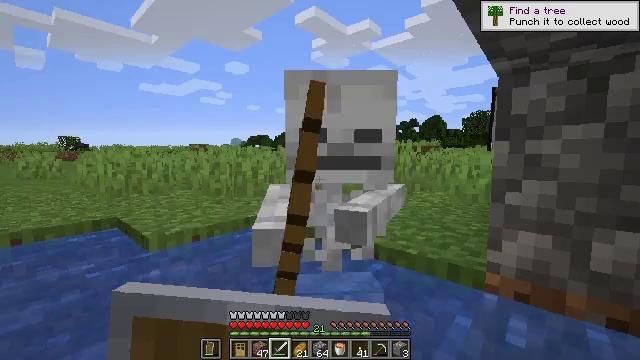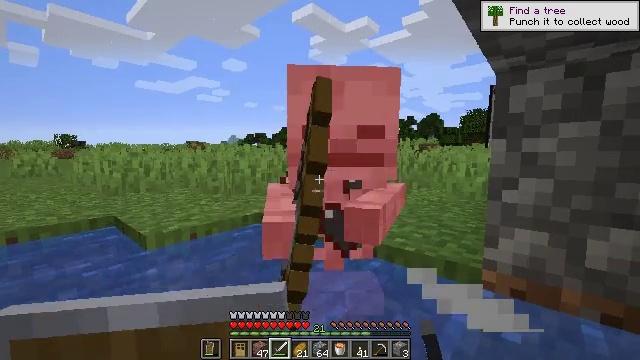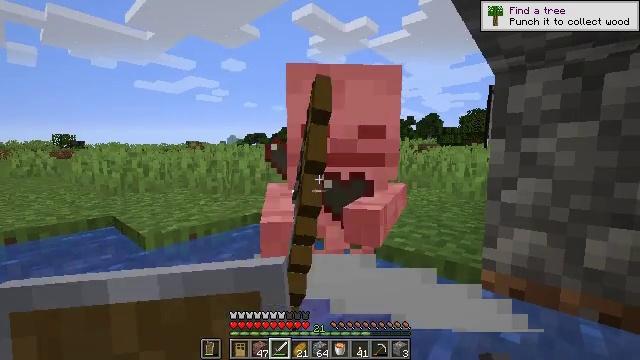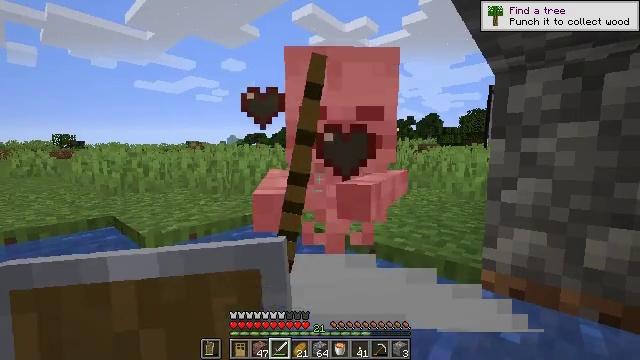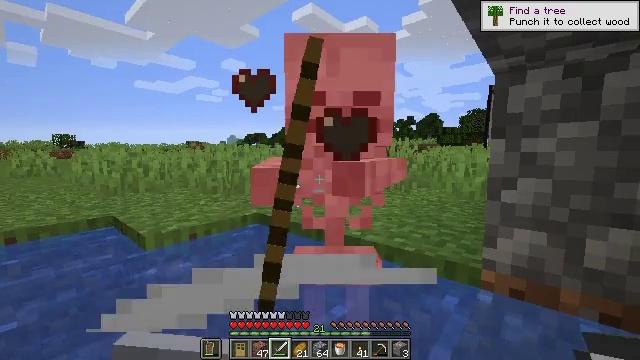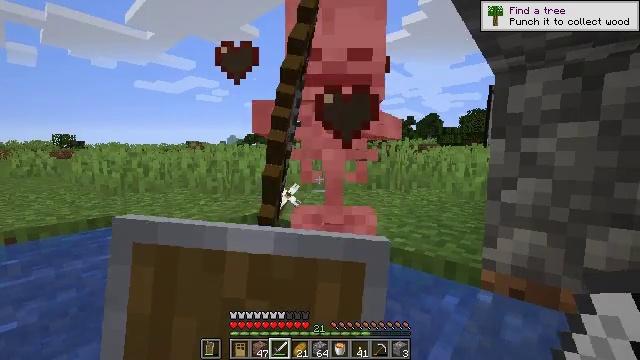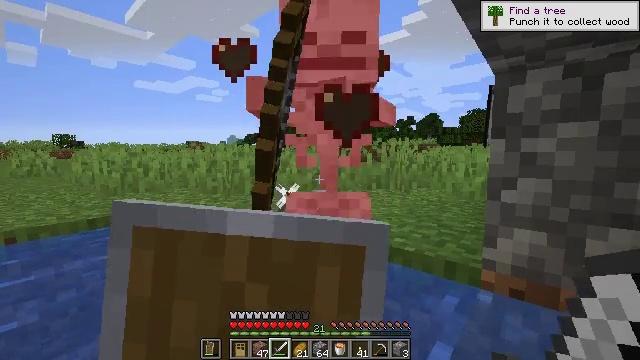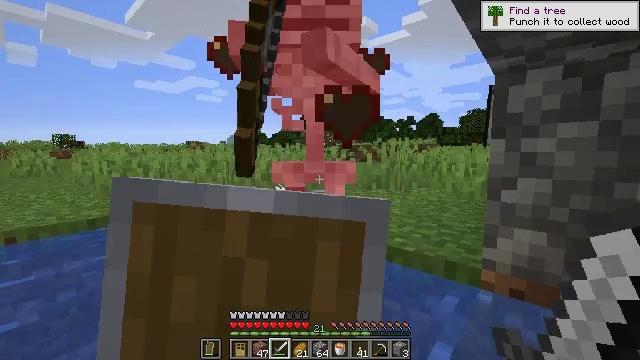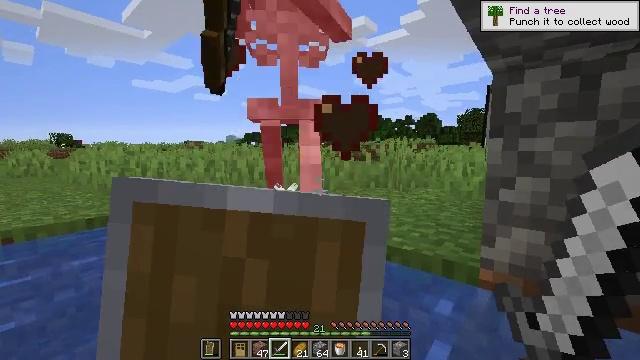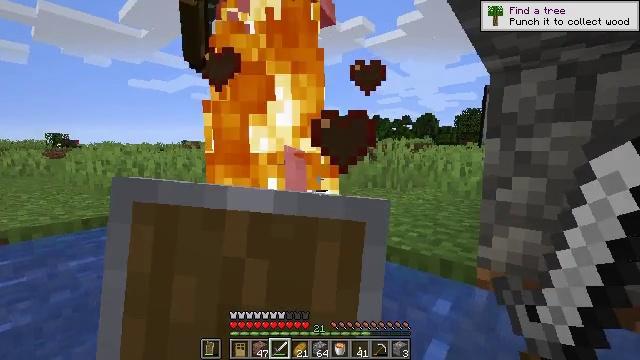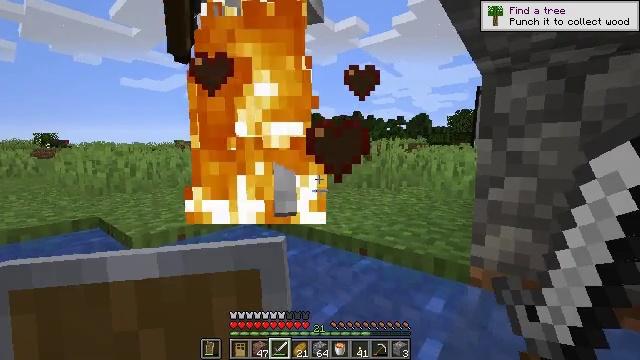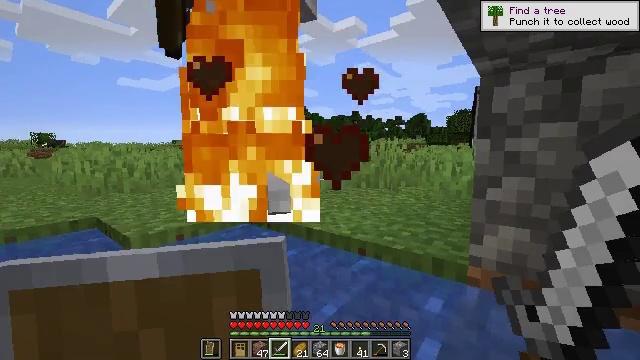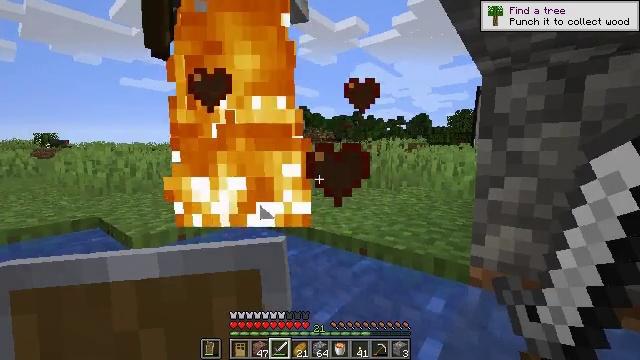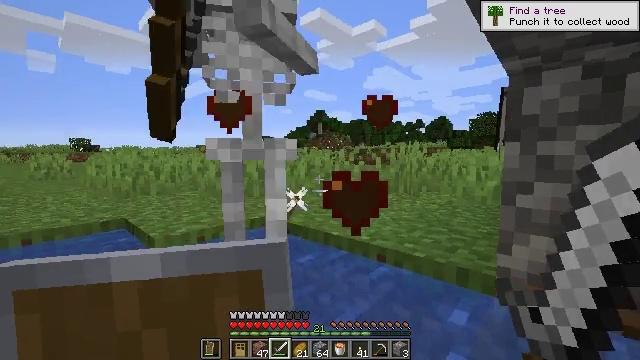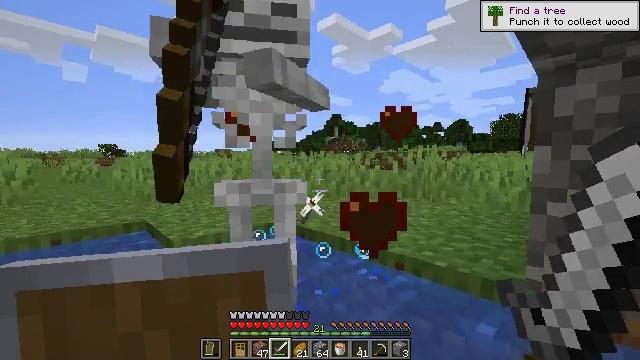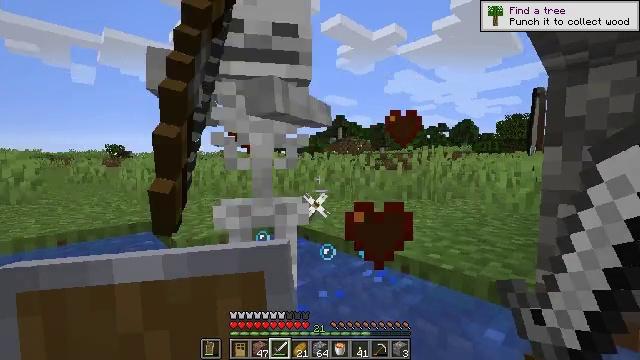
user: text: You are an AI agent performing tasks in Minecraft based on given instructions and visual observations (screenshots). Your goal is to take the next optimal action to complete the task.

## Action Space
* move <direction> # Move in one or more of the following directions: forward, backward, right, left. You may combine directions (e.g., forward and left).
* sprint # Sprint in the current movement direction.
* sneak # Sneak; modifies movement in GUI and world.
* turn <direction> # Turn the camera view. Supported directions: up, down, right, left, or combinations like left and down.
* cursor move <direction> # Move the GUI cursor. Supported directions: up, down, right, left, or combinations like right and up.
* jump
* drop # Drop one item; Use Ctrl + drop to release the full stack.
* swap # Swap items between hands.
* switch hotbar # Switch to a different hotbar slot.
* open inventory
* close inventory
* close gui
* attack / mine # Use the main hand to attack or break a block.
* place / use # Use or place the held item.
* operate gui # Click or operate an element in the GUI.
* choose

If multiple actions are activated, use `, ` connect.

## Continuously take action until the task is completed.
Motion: motion action
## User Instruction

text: Kill a skeleton.
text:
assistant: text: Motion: use / place
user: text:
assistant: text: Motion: use / place
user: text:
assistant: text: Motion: use / place
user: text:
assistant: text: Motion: use / place
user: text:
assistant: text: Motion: use / place
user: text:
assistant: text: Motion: use / place
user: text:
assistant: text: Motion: use / place
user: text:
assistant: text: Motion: use / place
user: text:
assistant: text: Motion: use / place
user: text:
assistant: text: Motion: turn right
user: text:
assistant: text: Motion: no_op
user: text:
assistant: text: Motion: no_op
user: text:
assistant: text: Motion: move forward, turn left
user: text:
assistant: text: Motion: move forward, turn left
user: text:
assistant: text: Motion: move forward
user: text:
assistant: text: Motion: move forward, turn left
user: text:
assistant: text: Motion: move forward, turn left
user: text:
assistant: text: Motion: turn left, attack / mine
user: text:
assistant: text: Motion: turn left and down, attack / mine
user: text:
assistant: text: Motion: attack / mine
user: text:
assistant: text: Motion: attack / mine
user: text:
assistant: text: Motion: turn left
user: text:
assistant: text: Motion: attack / mine